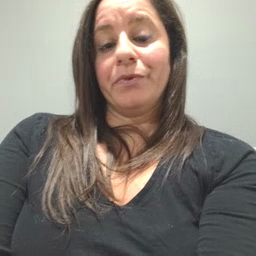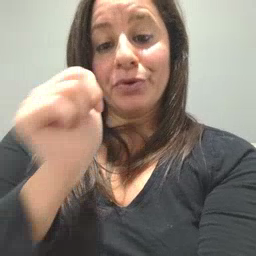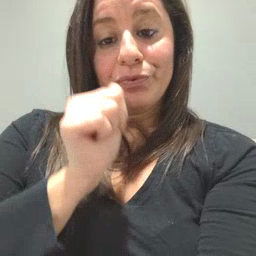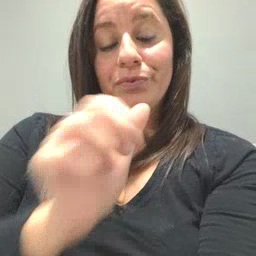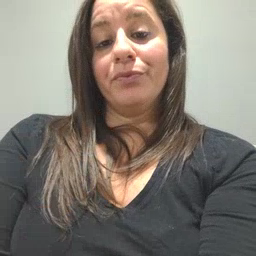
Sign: girl